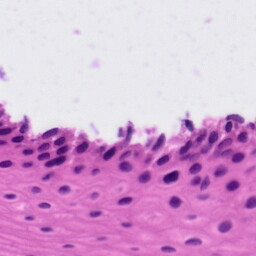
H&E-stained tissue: Tonsil